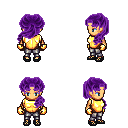
a pixel art fantasy rpg character, female body template, human, tanned skin, gold chest armor, metal pants, purple princess hairstyle, gold gloves, ghillies, four views (front, back, left, right), 2x2 character sprite sheet, small pixel art, hard edges, no anti-aliasing